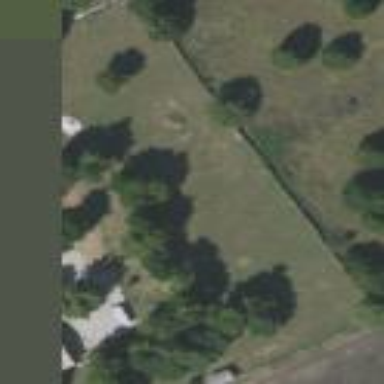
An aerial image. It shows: Grassy plot area designated for zoning.